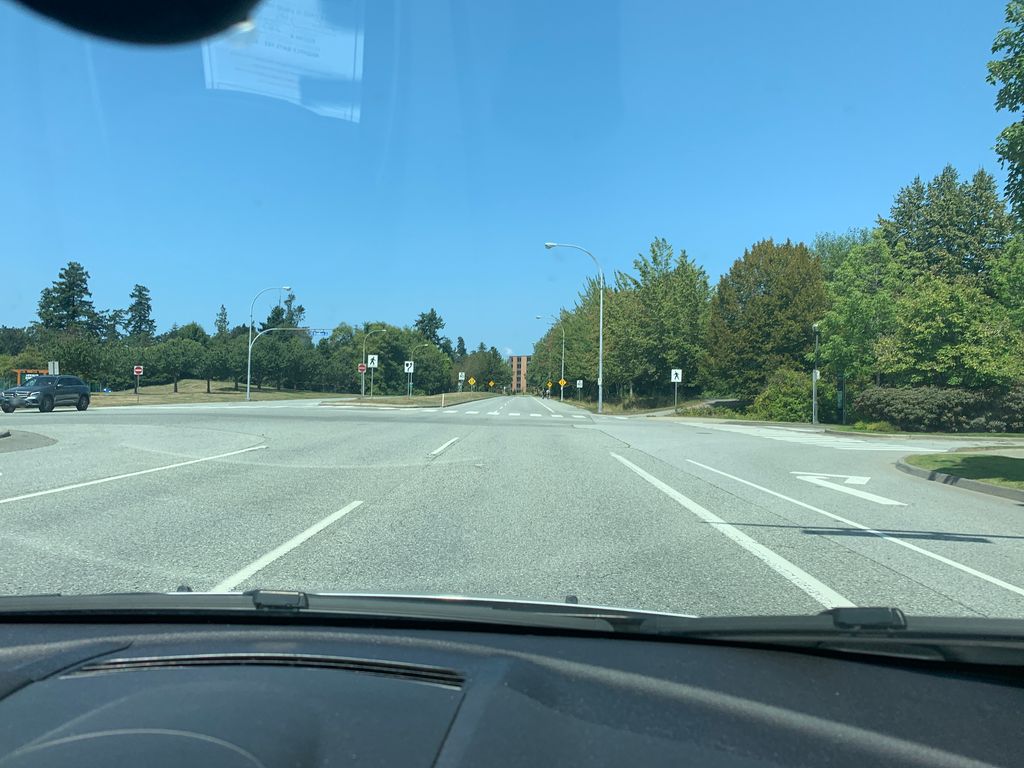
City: vancouver